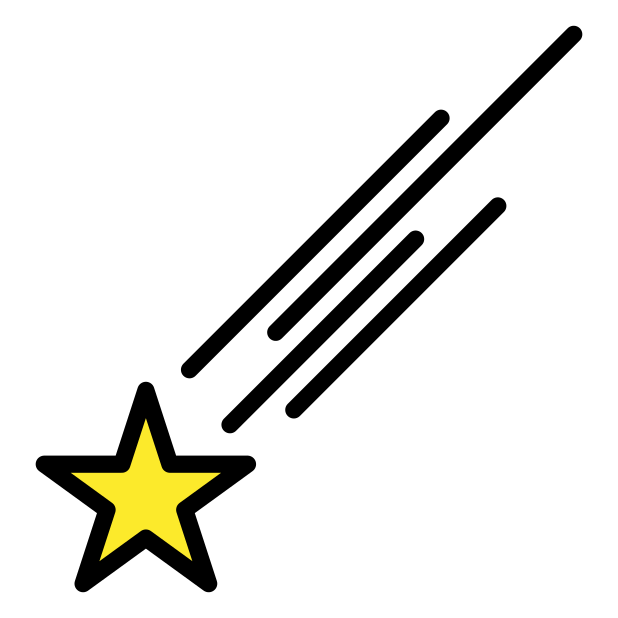
shooting star